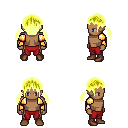
a pixel art fantasy rpg character, male body template, human, dark skin, gold arm armor, red pants, gold twin-tailed hairstyle, brown shoes, four views (front, back, left, right), 2x2 character sprite sheet, small pixel art, hard edges, no anti-aliasing